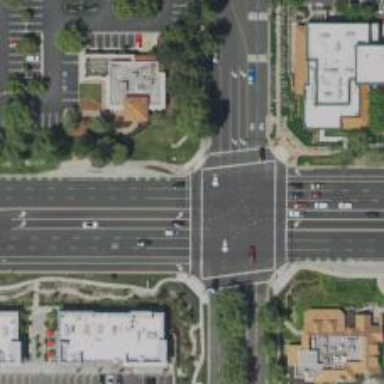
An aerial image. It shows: Primary highway with separate sidewalk.